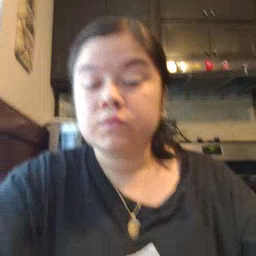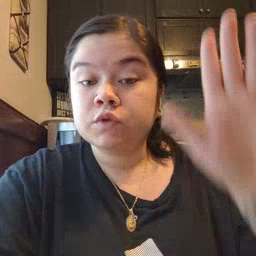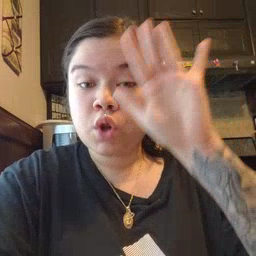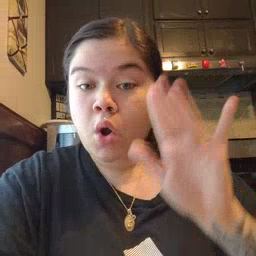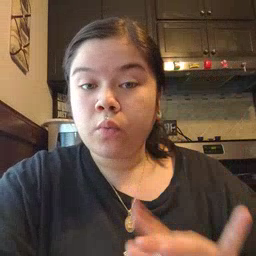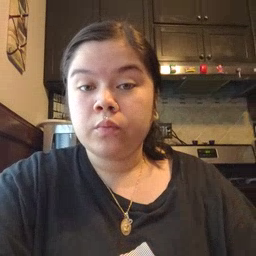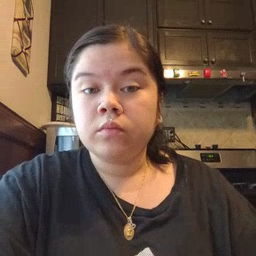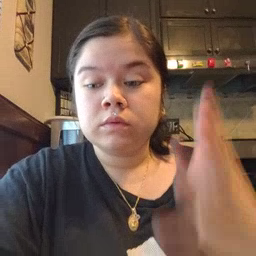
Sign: snow